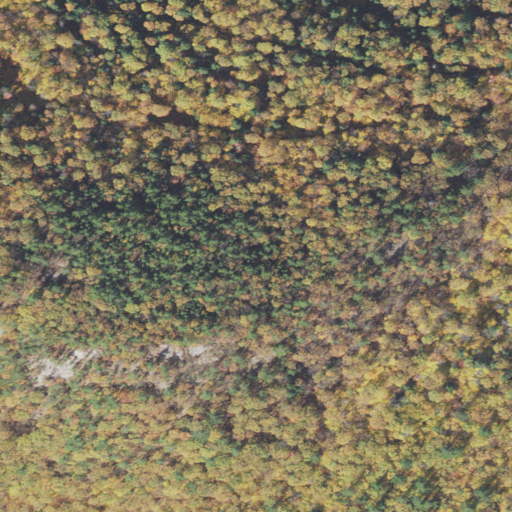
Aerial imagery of bench in New Hampshire named Whitton Ledge containing mixed forest, deciduous forest, and evergreen forest